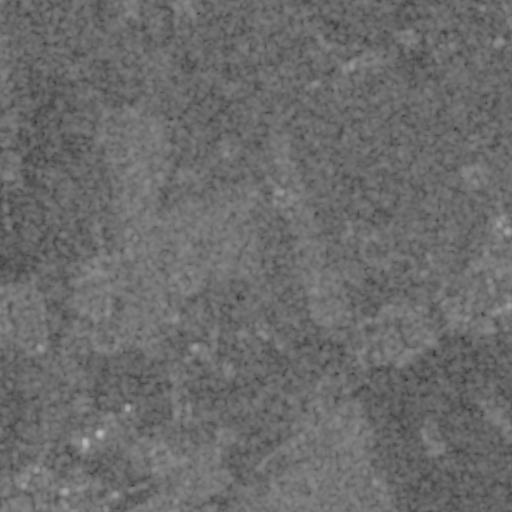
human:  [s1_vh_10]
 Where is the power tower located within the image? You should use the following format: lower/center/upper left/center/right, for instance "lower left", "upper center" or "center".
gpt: The power tower is located in the upper of the image.
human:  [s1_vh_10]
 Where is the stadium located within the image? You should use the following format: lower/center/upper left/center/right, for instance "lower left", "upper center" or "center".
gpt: The stadium is located in the lower left of the image.
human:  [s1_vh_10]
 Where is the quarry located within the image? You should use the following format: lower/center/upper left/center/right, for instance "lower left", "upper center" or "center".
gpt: There is no quarry in the image.

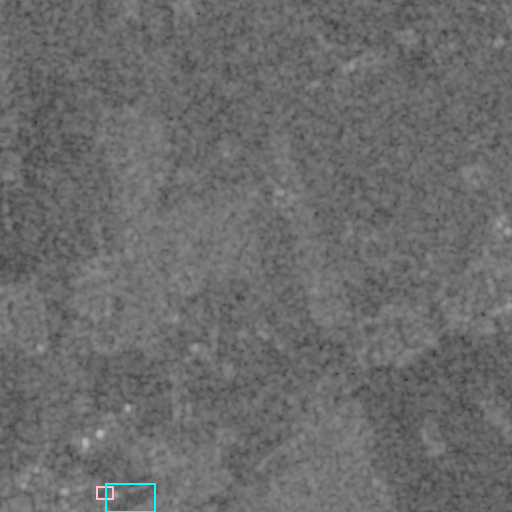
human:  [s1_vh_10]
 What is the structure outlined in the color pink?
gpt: The structure outlined in pink is a parking lot.
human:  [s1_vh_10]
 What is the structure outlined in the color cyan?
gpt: The structure outlined in cyan is a stadium.
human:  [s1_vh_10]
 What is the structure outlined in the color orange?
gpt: There is no orange outline.